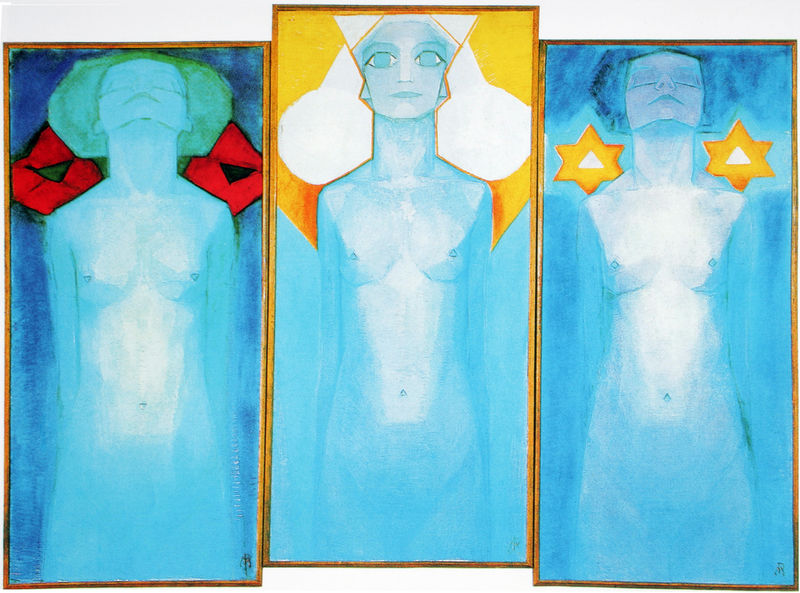
Titel: Evolution
Künstler: Piet Mondrian
Standort: Den Haag
Institution: Haags Gemeentemuseum
Schlagwörter: akt, blau, körper, nackt, weiß, akte, aquarell, frauen, gelb, grün, kubismus, braun, brust, busen, frau, frisur, orange, schwarz, blick, rot, augen, rahmen, hals, figur, gold, haare, drei, hellblau, bilder, abstrakt, modern, dunkelblau, jugendstil, nabel, bauch, brustwarzen, geschlossen, stern, sterne, serie, geöffnet, sten, sakral, art deko, tryptichon, variationen, triptychon, triptichon, trio, pharao, trias, mondrian, nofretete, variation